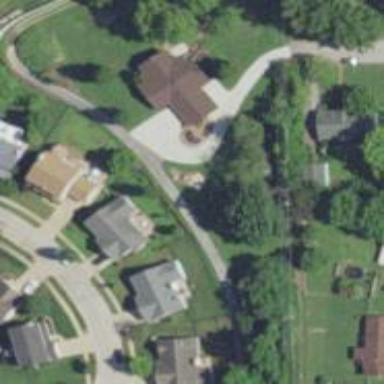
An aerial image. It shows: Driveway.